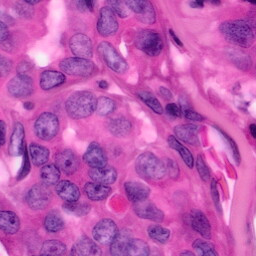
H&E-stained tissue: Pancreatic